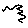
Label: zigzag